Current action and preconditions to check: path_clear

Your task: For each precondition in the list above, predict whether it will hold at this action.

Consider the current scene as observed from the mobile robot's camera, and analyze the predicted future states of all dynamic agents (e.g., people, animals, vehicles, or any moving entities) within the NEXT SECOND.

IMPORTANT: Only answer "very likely" if you are absolutely certain—based on strong, clear evidence—that a dynamic agent will violate the precondition in the predicted future state. Do NOT answer "very likely" for unlikely, ambiguous, or low-probability risks.

Ask yourself for each precondition: Is there a high probability, with clear and convincing evidence, that the predicted future states of any dynamic agent will interfere with the predicted future state of the currently executing action within the NEXT SECOND, causing that precondition to fail?

Assess the risk level based on these predictions. Use "likely" or "very likely" if motions create a clear risk of interference.

Use "neutral" or "improbable" if agents are nearby but their predicted paths are clearly diverging or non-conflicting.

Failure Risk Categories: "very improbable", "improbable", "neutral", "likely", "very likely"

Answer Format: Output ONLY the probability_of_failure value from these categories: "very improbable", "improbable", "neutral", "likely", "very likely"

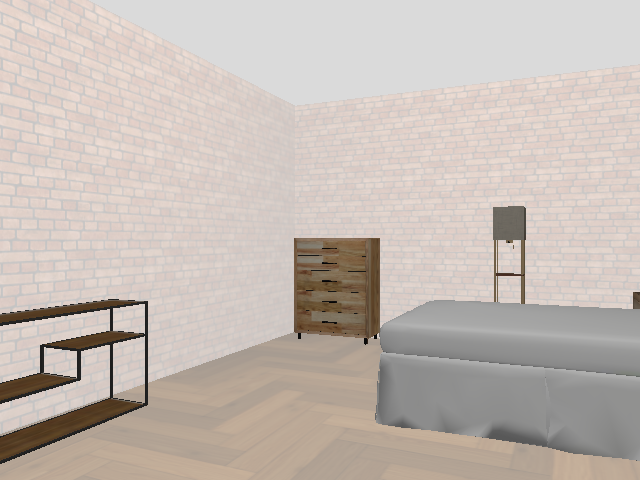

Answer: very improbable